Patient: sex F, age 34
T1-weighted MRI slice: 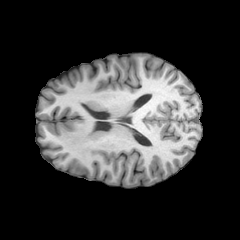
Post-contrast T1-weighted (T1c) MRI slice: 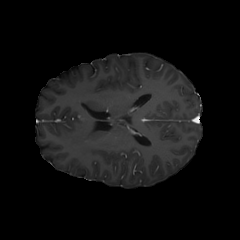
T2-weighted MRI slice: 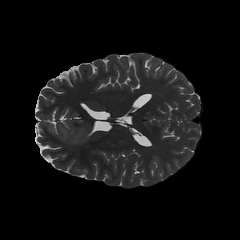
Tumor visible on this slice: yes
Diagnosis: Astrocytoma, IDH-mutant
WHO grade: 2